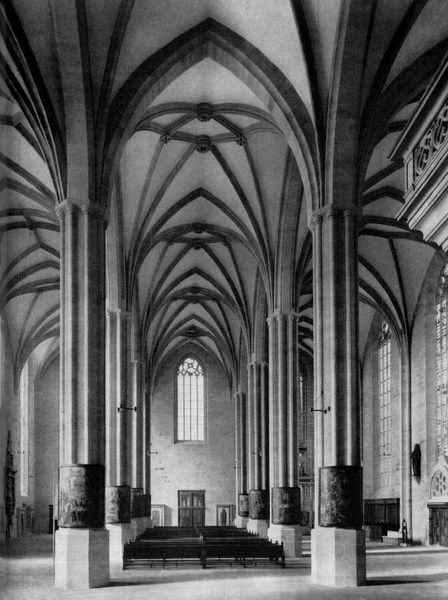
Titel: Dom in Erfurt
Standort: Erfurt, Dom (EU - D - Thüringen)
Schlagwörter: fenster, marmor, säulen, tür, sockel, kirche, gotik, schiff, bank, tiefe, hoch, halle, fotografie, gewölbe, höhe, dom, altar, bänke, kirchenschiff, mittelgang, gotisch, kreuzgewölbe, rippengewölbe, spitzbogen, spitzbögen, abtei, streben, fesnter, romanisch, neugotik, spitzbogenfenster, sternengewölbe